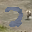
Label: 2